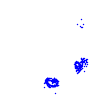
Particle: electron